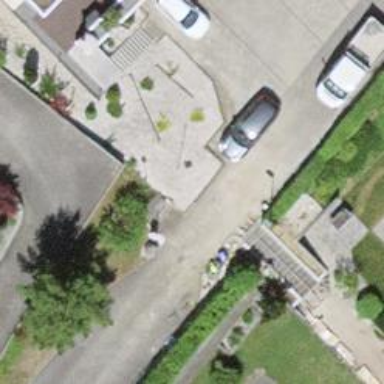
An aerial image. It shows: Bollard.